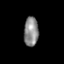
Tissue: prostate
Cell type: T cells
Senescence score: 0.2556
Nuclear area (px): 419
Mean DAPI intensity: 137.451